Interaction volume radius: 5 \u00c5
Interaction volume height: 10 \u00c5
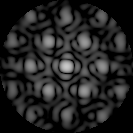
Disorder parameter: 0.3659